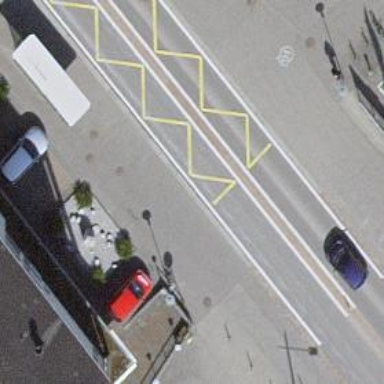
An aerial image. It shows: Bus stop with shelter for public transport.